九年级 · 画法几何学
(本题 3 分) (2021-浙江金华・九年级阶段练习) 小明想借助网格在线段 $A B$ 上找一点 $P$, 使 $A P: P B=2: 3$, 下列作法中错误的是 $(\quad)$
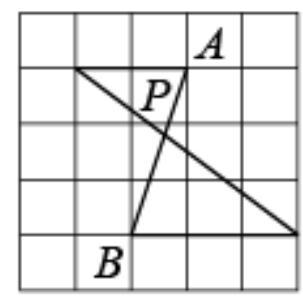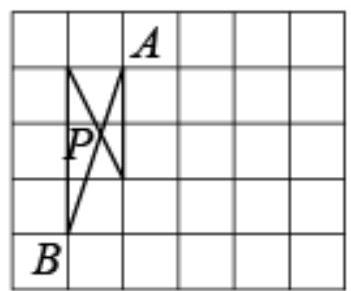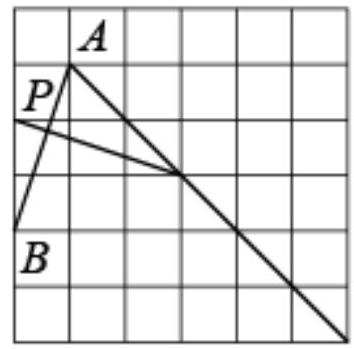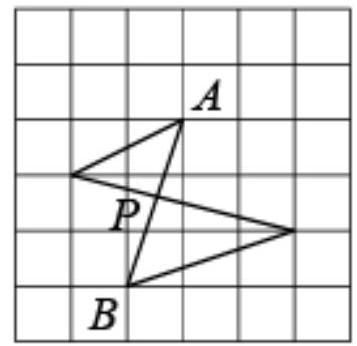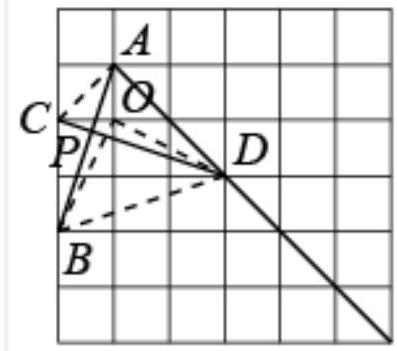
A.B.C.D.
答案: D
解析: D【分析】利用平行可证得三角形相似,再利用相似三角形的对应边成比例,对各选项逐一判断.【详解】解:A、根据图形,可知两个三角形相似,且相似比为2:3,故AP:PB=2:3,故正确,故此选项不符合题意.B、根据图形,可知两个三角形相似,且相似比为2:3,故AP:PB=2:3,故正确,故此选项不符合题意.C、如图,根据图形可知:angleCAD=90^circ,线段CD绕点O顺时针旋转90^circ与AB重合,则angleAPC=旋转角=90^circ=angleCAD,angleACD=angleDCA,thereforetriangleACDsimtriangleDCA,thereforefracACCD=fracAPADbecauseAC=sqrt2,AD=2sqrt2,quadCD=sqrt10,thereforeAP=frac2sqrt105,becauseStriangleBCD=frac12CDcdotBP=frac12times2times3,thereforeBP=frac3sqrt105,故AP:PB=2:3,故正确,故此选项不符合题意.D、可知两个三角形不相似,故AP:PB之比无法判断,故错误,故此选项符合题意.故答案为:D.【点睛】本题考查相似三角形的判定与性质,熟练掌握相似三角形的判定与性质是解题的关键.